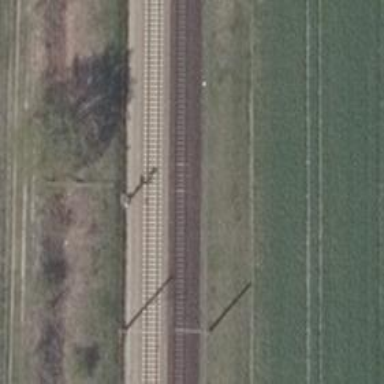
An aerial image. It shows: Railway signal.